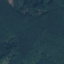
Land use / land cover: Forest